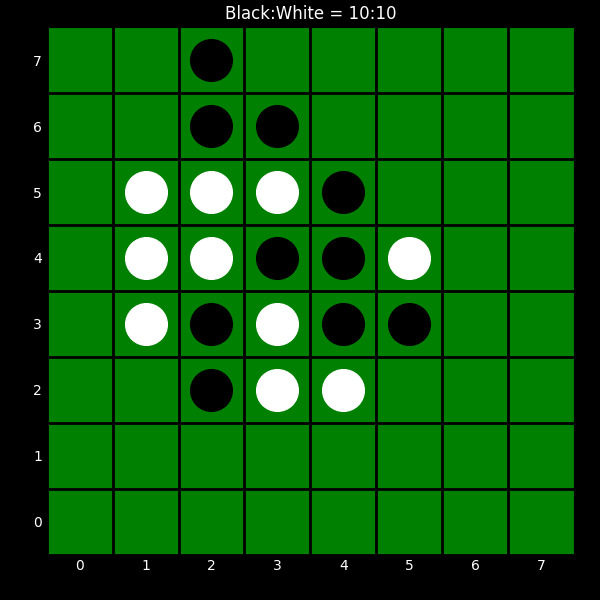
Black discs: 10
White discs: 10